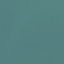
Land use / land cover: SeaLake